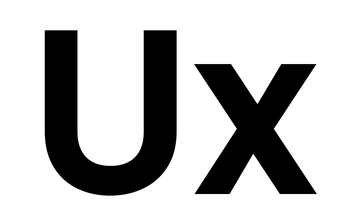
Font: Poppins-SemiBold